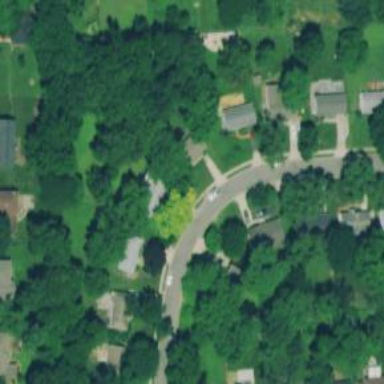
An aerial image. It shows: Residential road.